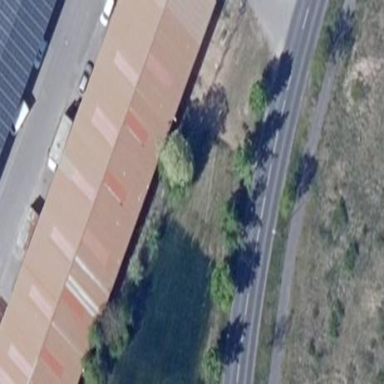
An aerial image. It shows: Industrial building.